Question: I'm building an iOS 8 app that uses the new UISearchController. In the table view related to the search controller, I'm using a section index to let users jump quickly from one section of the table to the next. It's working just fine, but the section index overlaps the search bar on the table / search controller. Has anyone run into this issue before and, if so, how did you solve it? Below is how I'm initializing my search controller:
'''
self.resultsTableController = [self.storyboard instantiateViewControllerWithIdentifier:[SelectSpecialtySearchResultsTVC storyboardId]];
UINavigationController *searchResultsNavController = [[UINavigationController alloc]initWithRootViewController:self.resultsTableController];
self.searchController = [[UISearchController alloc] initWithSearchResultsController:searchResultsNavController];
self.searchController.searchResultsUpdater = self;
self.searchController.hidesNavigationBarDuringPresentation = NO;
self.searchController.searchBar.barTintColor = [UIColor colorWithHexString:kColorGrayLight];
self.searchController.searchBar.translucent = NO;
self.searchController.searchBar.frame = CGRectMake(self.searchController.searchBar.frame.origin.x, self.searchController.searchBar.frame.origin.y, [self.view bounds].size.width, 44.0);
self.searchController.searchBar.delegate = self;
self.tableView.tableHeaderView = self.searchController.searchBar;
//present the search display controller within the confines of this class's table view
self.definesPresentationContext = YES;
// we want to be the delegate for our filtered table so didSelectRowAtIndexPath is called for both tables
self.resultsTableController.tableView.delegate = self;
self.searchController.delegate = self;
'''

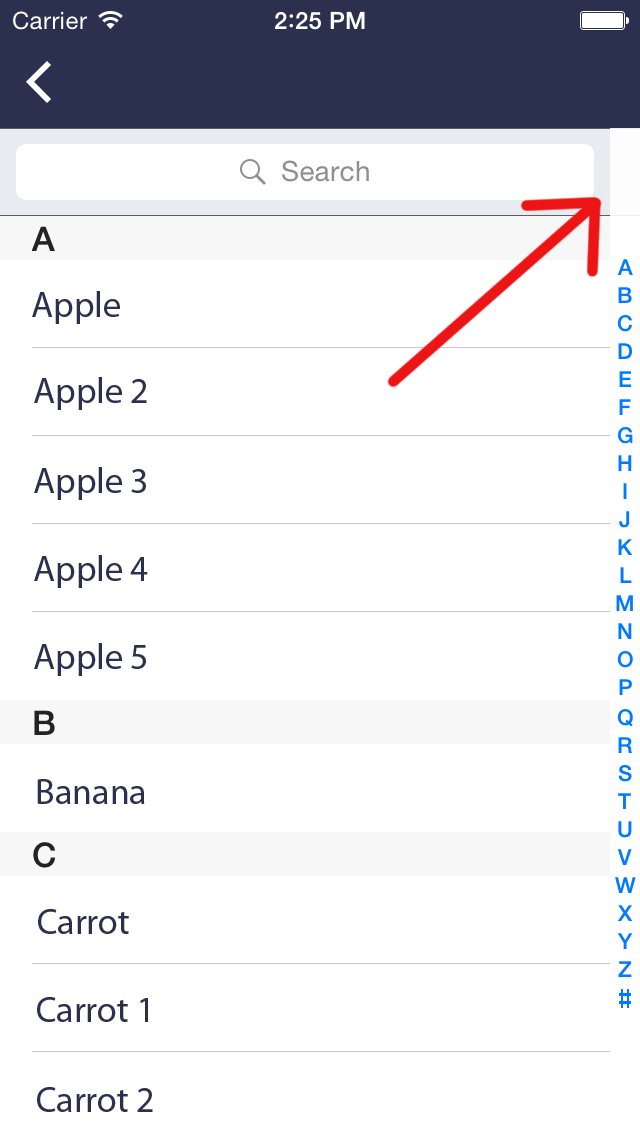
Answer: Finally came up with an acceptable solution to this question. This answer builds off of my question above (I'm using all the same code minus what is changed here). The main thing to note here is that @andrewbuilder was right - adding the search bar as a table header view will guarantee that the search bar will move on scroll; it's just acting like any other table header view.
What I ended up doing was a combination of things. The main change I made in my approach was changing the way my main controller presents my search controller. Specifically, I went from 'self.definesPresentationContext = YES;' to 'self.definesPresentationContext = NO;'
What this does is essentially presents your search controller on top of your main screen rather than within it. This creates a design trade-off in the fact that you now have to deal with the layout of 2 view controllers rather than just one. But that was something I was ok with.
The next thing I did was create a strong pointer to a 'UISearchBar' in my main view controller, which I called 'searchBar'. Then, I set that property to be equal to my search controller's searchBar and added it to my subview like so:
'''
self.searchBar = self.searchController.searchBar;
[self.view addSubview:self.searchBar];
'''
In order to get this to look right, I had to make sure my table's x position was equal to the bottom of the search bar's frame. You can do that in many ways: either in code, in Interface Builder, or with a combination of both. I'll leave you to figure out the right choice for yourself.
Again, the tradeoff here is that you have to set up two view controllers and make it look like it's the same screen even though it's not (customizing the nav bar, handling segues, etc). This seems to be a necessary evil that me and my team were willing to accept. From here, the next steps in getting this all working was messing with the 'edgesForExtendedLayout' property on both view controllers (as well as the 'contentInset' of the table views). I'm not going to write that code here since it will probably be different for everyone depending on their design. However, that's the gist of it.
Please feel free to add to this thread if you find a simpler solution. I searched far and wide, but with 'UISearchController' being a very new control, there's not a lot of documentation / info on it (and its quirks).